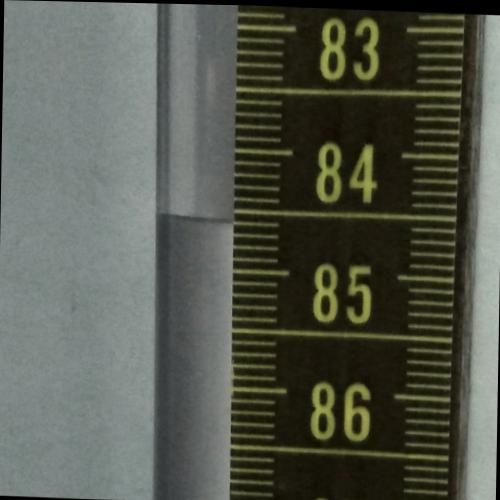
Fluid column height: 84.6 cm